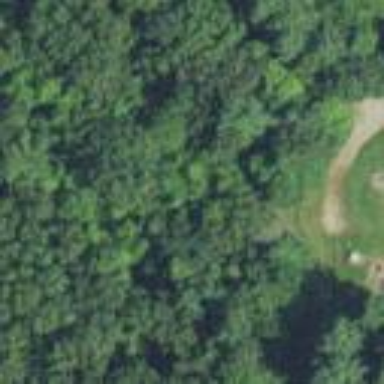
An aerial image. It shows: Mixed woodland area with various types of leaves.